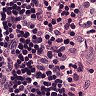
Metastatic tissue present: no